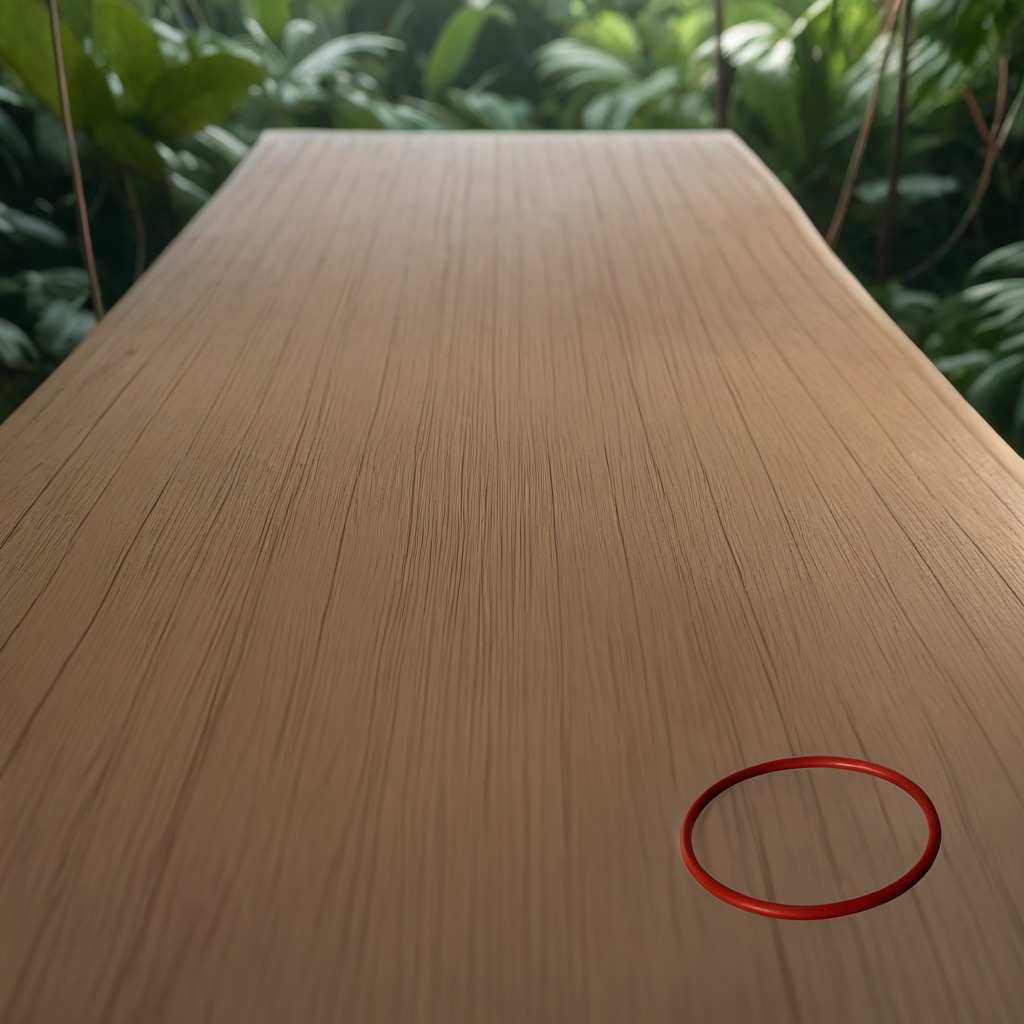
A rubber O-ring is lying on the wooden table.